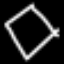
Label: diamond